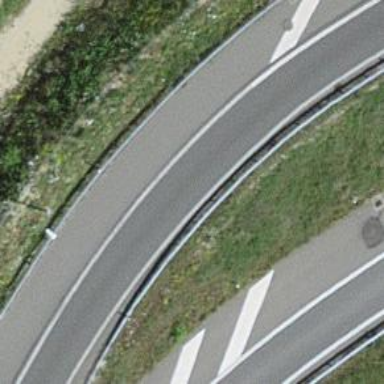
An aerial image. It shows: Guard rail.